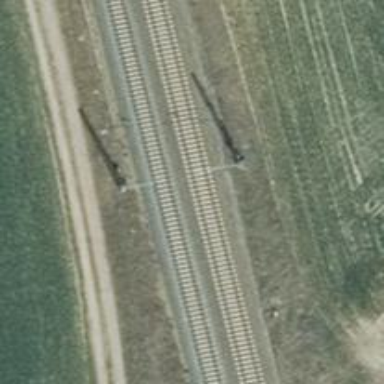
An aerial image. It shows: Milestone along the railway with catenary mast.